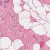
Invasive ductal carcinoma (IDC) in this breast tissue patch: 0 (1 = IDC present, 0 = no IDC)